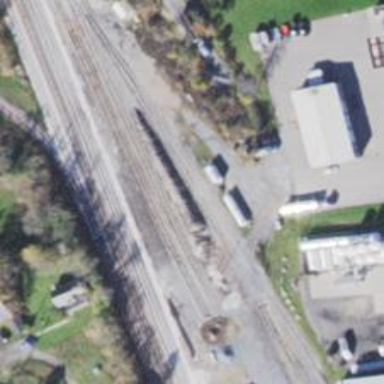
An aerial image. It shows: Railway yard used for servicing trains.